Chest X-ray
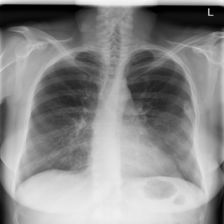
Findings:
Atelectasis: negative
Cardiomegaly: negative
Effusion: negative
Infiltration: positive
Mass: negative
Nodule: negative
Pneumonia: negative
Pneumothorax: negative
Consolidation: negative
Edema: negative
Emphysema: negative
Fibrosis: negative
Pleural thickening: negative
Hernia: negative